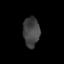
Tissue: skin
Cell type: Epithelial cells
Senescence score: 0.8014
Nuclear area (px): 480
Mean DAPI intensity: 66.321